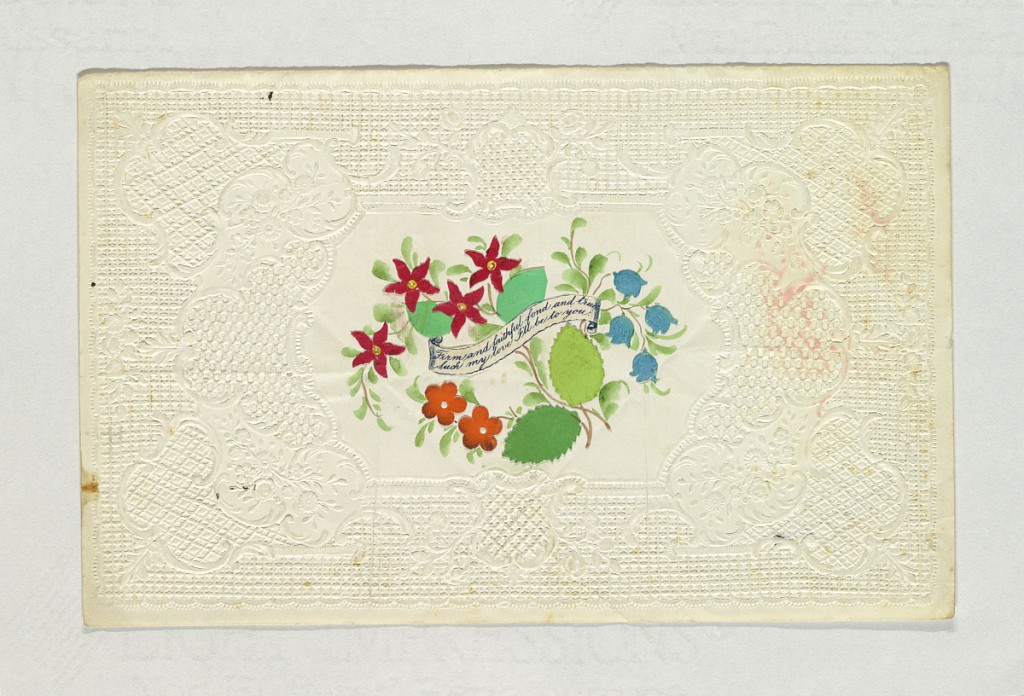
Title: Valentine Greeting
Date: ca. 1850
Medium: Brush and watercolor, cut-paper on embossed paper
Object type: Greeting Card
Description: A bunch of flowers in an embossed paper enframement and in the center a printed inscriptional ribbon: "Firm and faithful, fond and true / Such my love I'll be with you".